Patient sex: M
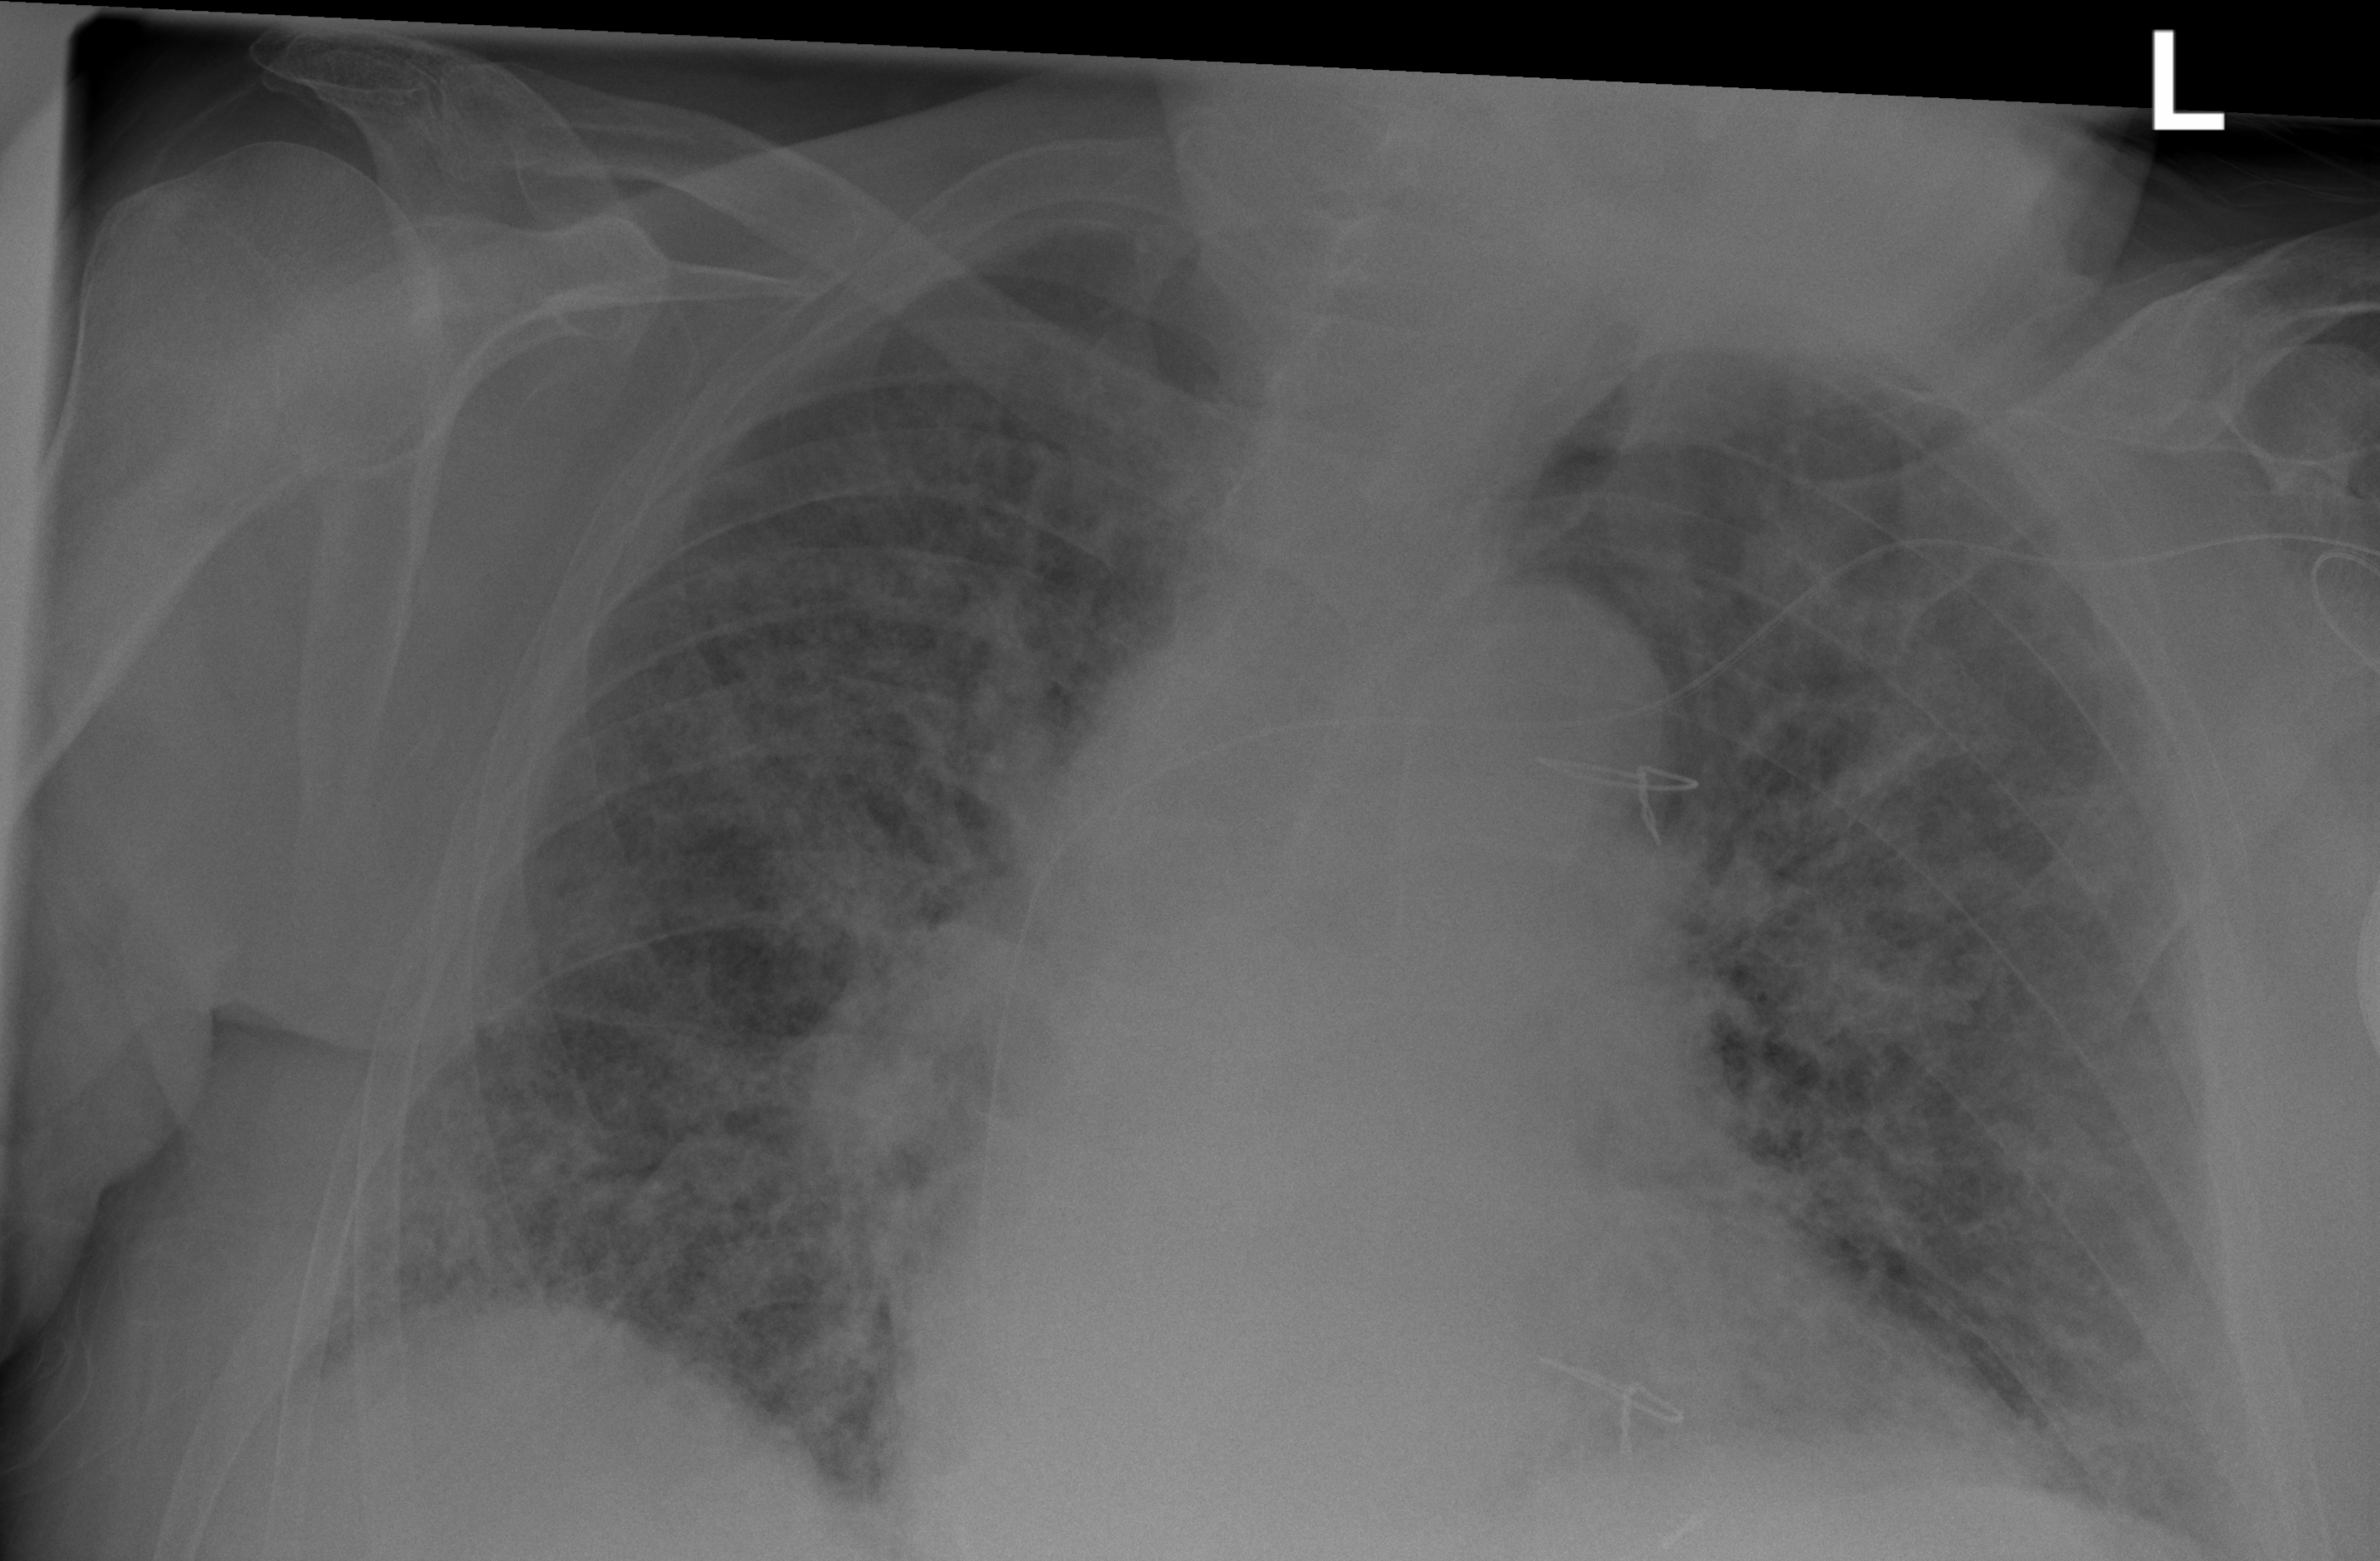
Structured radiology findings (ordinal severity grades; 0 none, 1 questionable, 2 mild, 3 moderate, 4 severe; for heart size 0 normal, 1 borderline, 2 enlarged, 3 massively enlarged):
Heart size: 2
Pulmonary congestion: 1
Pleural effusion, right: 0
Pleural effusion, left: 0
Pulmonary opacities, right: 3
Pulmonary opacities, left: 3
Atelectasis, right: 2
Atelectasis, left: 2